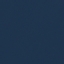
Land use / land cover class: SeaLake